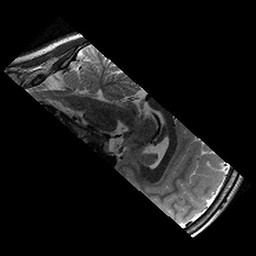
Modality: T2w
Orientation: sagittal
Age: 9
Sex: male
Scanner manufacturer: siemens
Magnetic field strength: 3 T
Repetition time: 9.23 s
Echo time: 0.067 s